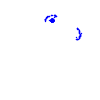
Particle: kaon